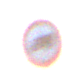
Verkehrszeichen: VerbotFuerKraftfahrzeugeUeberDreiKommaFuenfTonnen
Umgebung: Outdoor, Urban
Tageszeit: SunriseSunset
Wetter: Clear
Licht: Natural
Jahreszeit: NotSpecified
Kontrast: MediumContrast